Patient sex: M
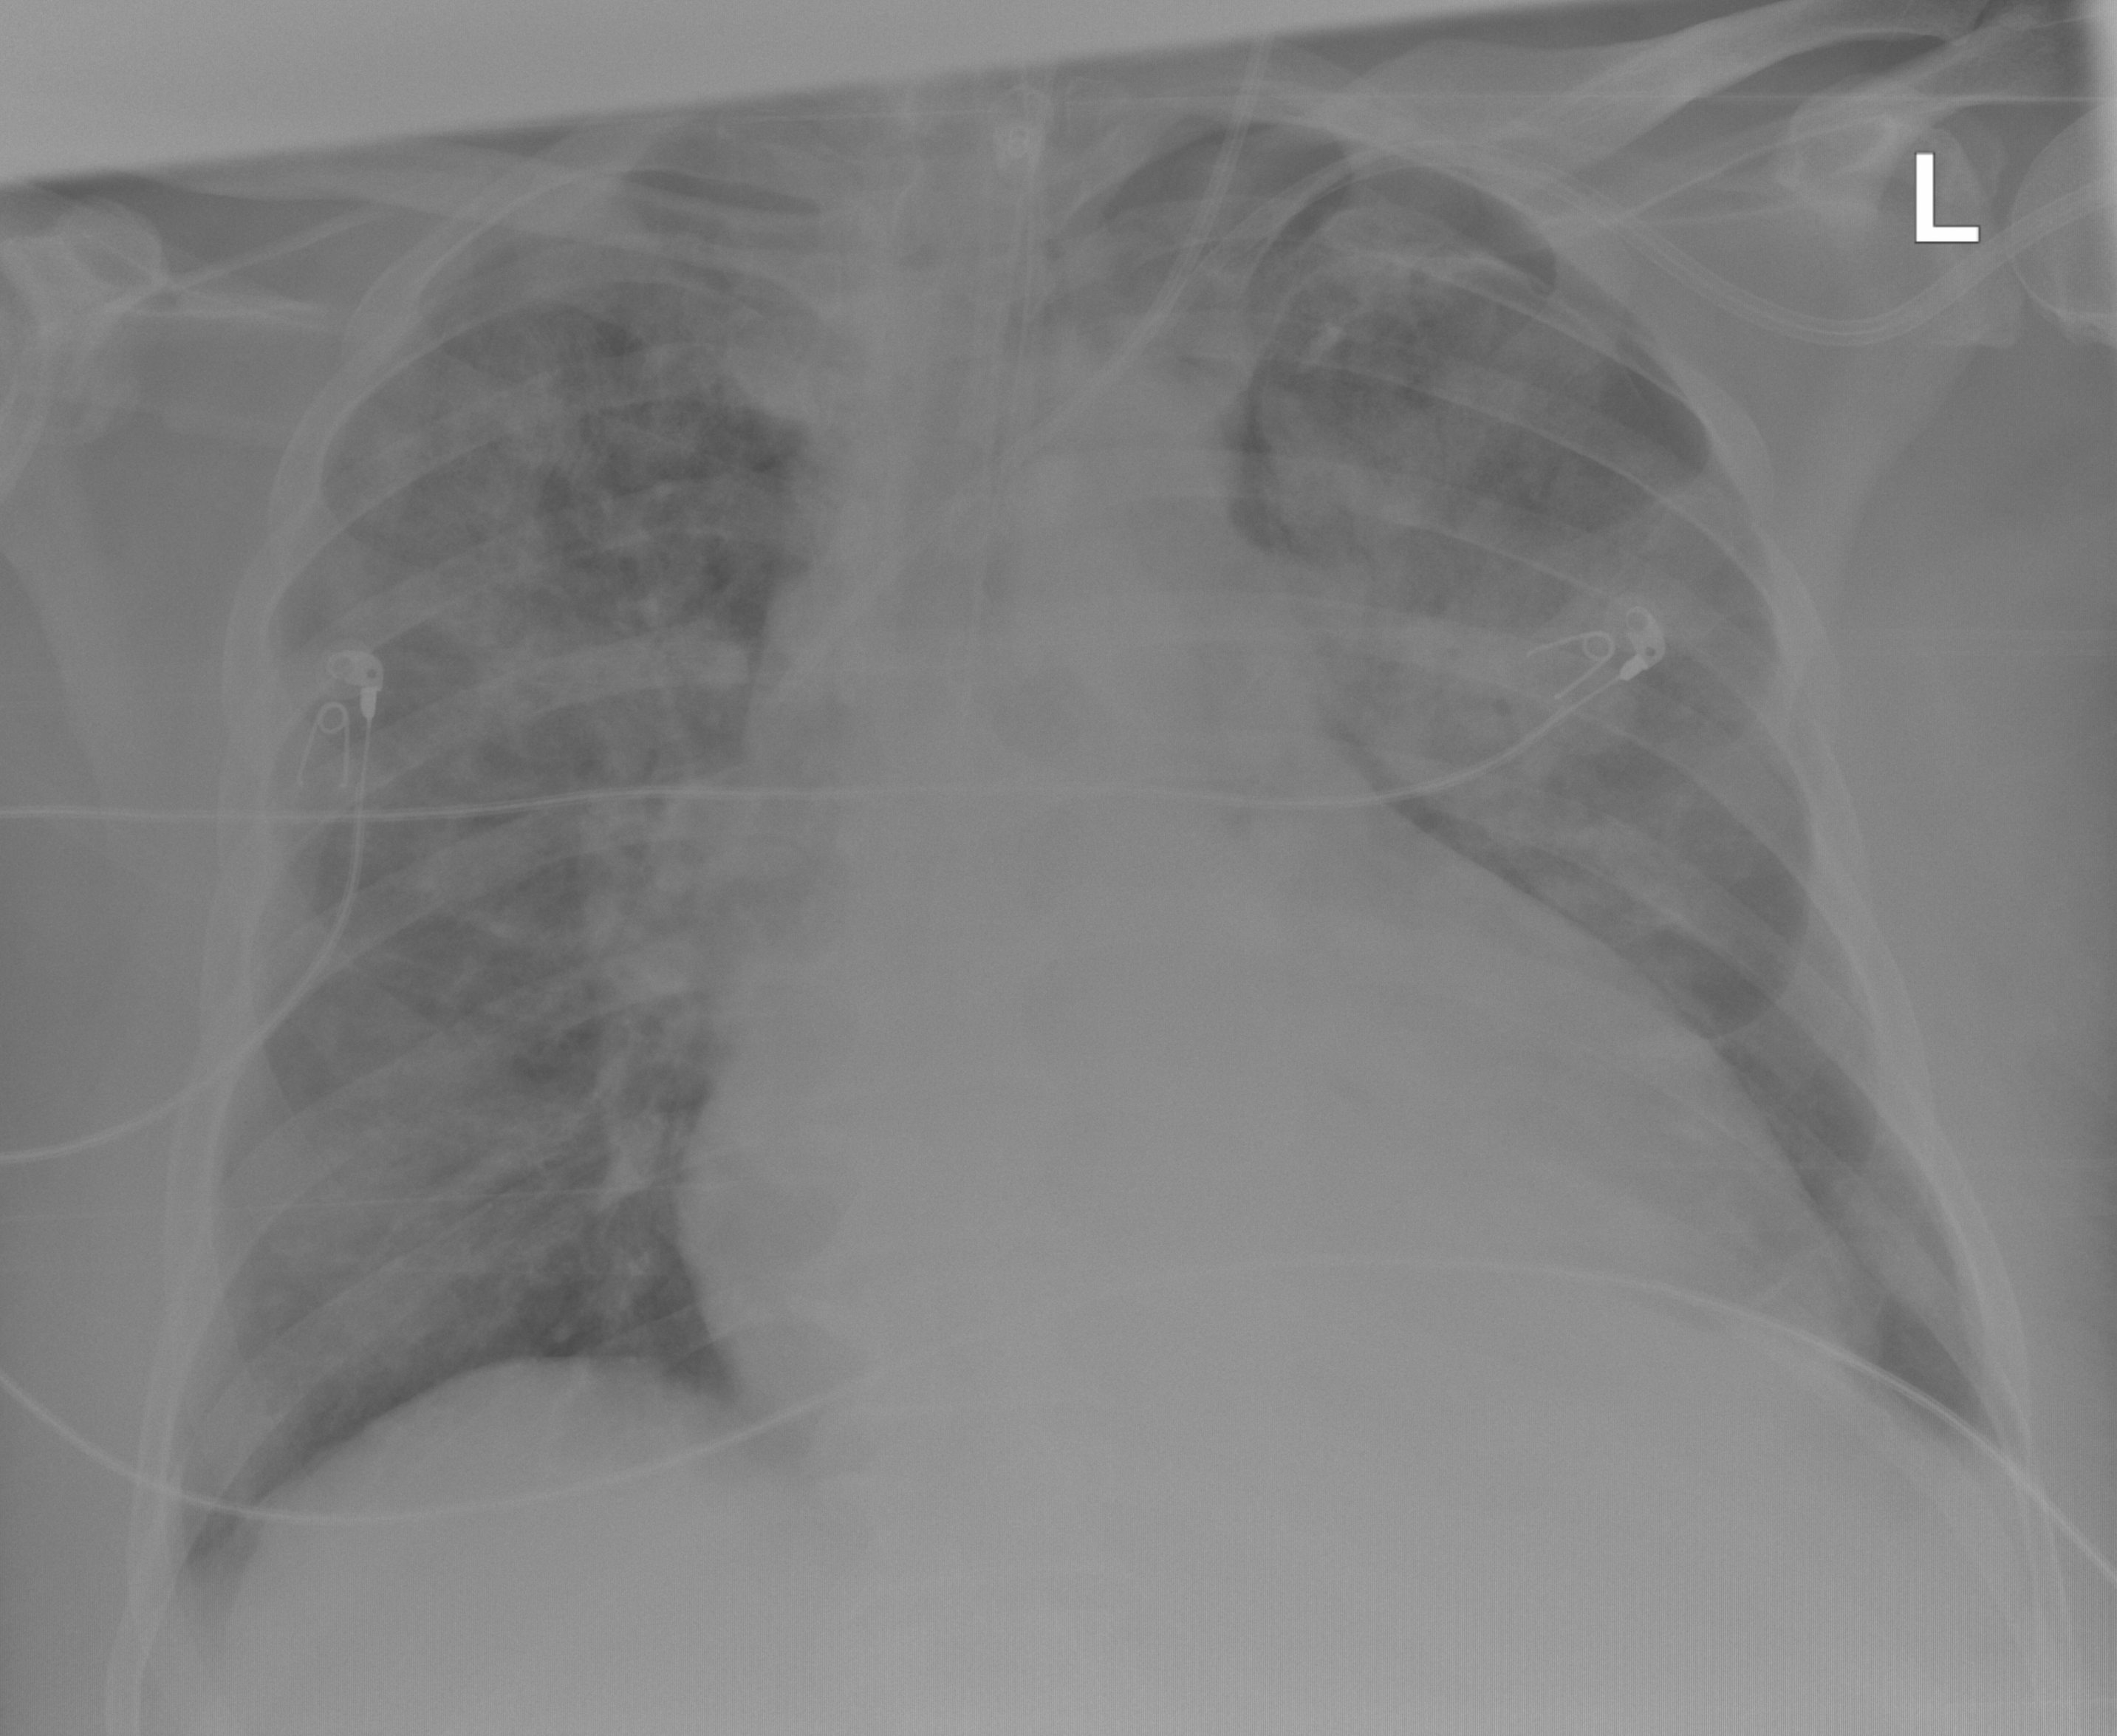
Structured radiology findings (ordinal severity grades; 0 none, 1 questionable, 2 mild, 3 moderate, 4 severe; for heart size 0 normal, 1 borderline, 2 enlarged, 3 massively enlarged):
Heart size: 2
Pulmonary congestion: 2
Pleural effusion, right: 0
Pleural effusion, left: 2
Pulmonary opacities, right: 3
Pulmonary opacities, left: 3
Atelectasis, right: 3
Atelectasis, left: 3